Question: How can I set the column width in a table that uses <URL> plugin to avoid the horizontal scroll ?
What I've tried
'''
var table = $(data.datatable.container).DataTable({
dom: "frtiS",
"columnDefs": [{ "width": "5%", "targets": 0 }],
autoWidth: false,
scrollX": false,
scrollY: "250px",
paging: true,
order: true,
language: {
info: data.datatable.info,
search: data.datatable.language.search,
zeroRecords: data.datatable.language.zeroRecords,
emptyTable: data.datatable.language.emptyTable,
infoEmpty: data.datatable.language.infoEmpty,
infoFiltered: data.datatable.language.infoFiltered,
loadingRecords: data.datatable.language.loadingRecords,
processing: data.datatable.language.processing,
paginate: {
first: data.datatable.language.paginate.first,
previous: data.datatable.language.paginate.previous,
next: data.datatable.language.paginate.next,
last: data.datatable.language.paginate.last
}
}
});
'''
But doesn't work

'''
<table id="tabelaVendedorPorEstado" style="overflow-x: hidden;" class="table tabelaListagemVendedores">
<thead>
<tr>
<th>Vendedores</th>
<th>Valor</th>
<th>%</th>
<th></th>
</tr>
</thead>
<tbody>
<!-- Some TR TD here -->
</tbody>
</table>
'''
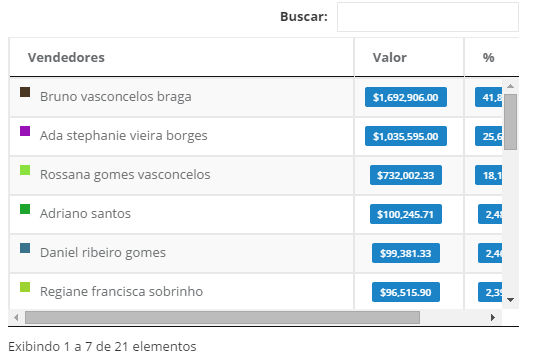
Answer: You could try to fix it with pure css like this:
'''
div.container {
width: 95%;
}
'''
Match your actual container class for the DataTables, also verify that you don't have fixed widths. Your first column seems to be much wider than it should.